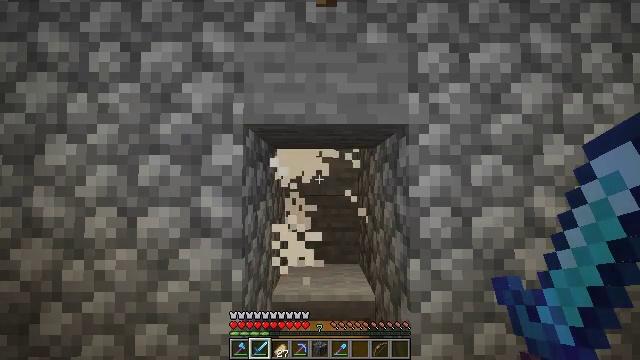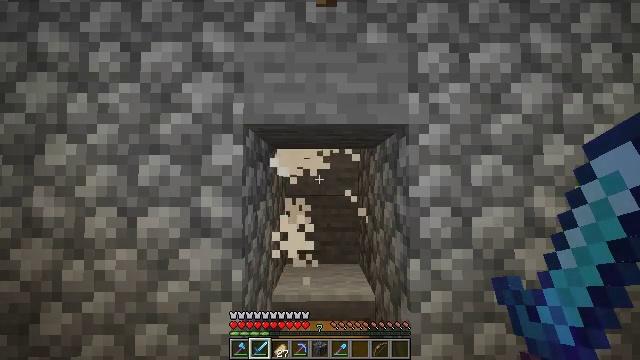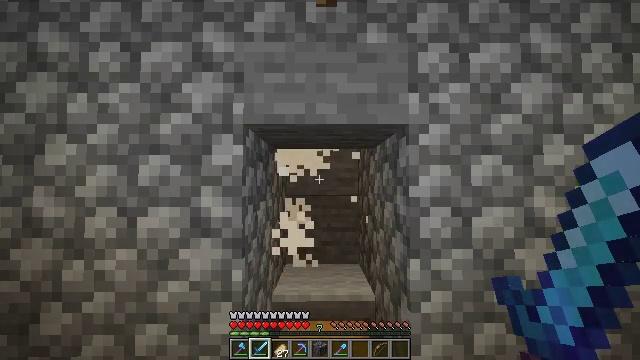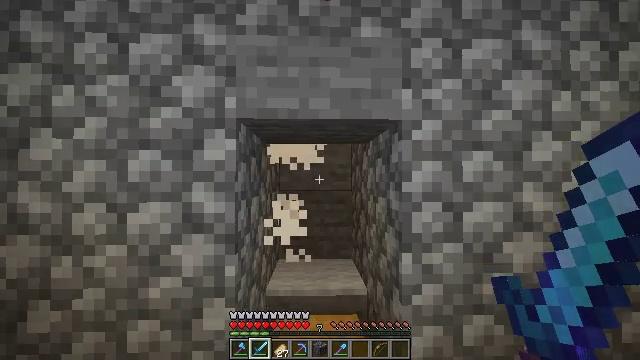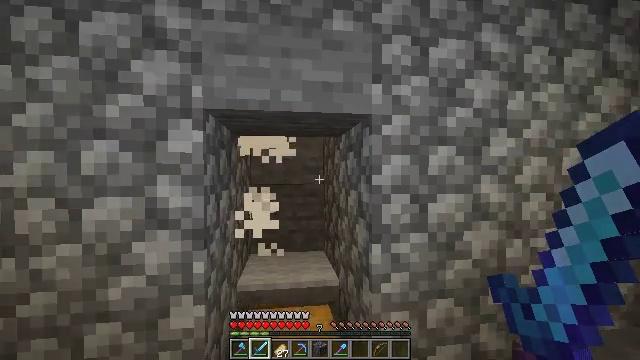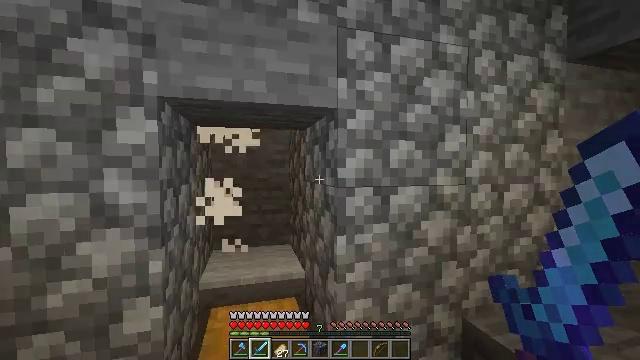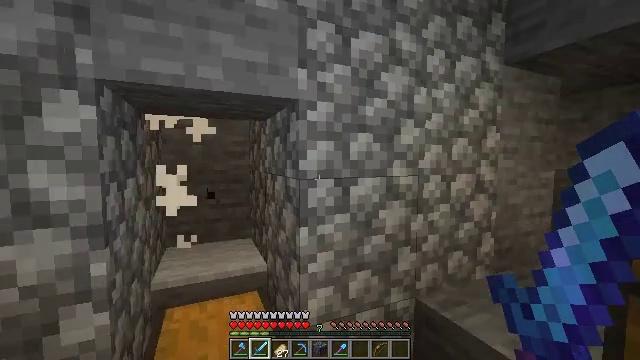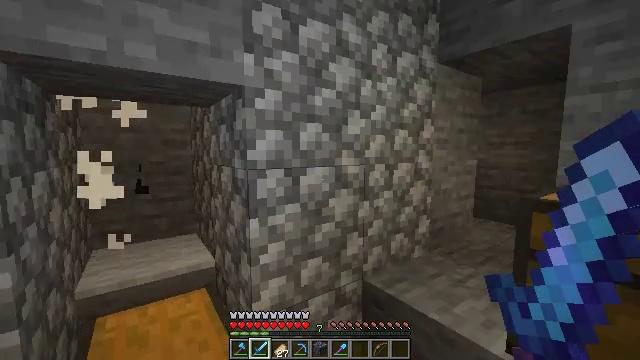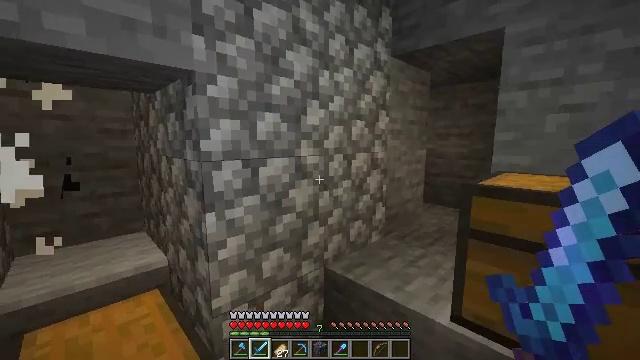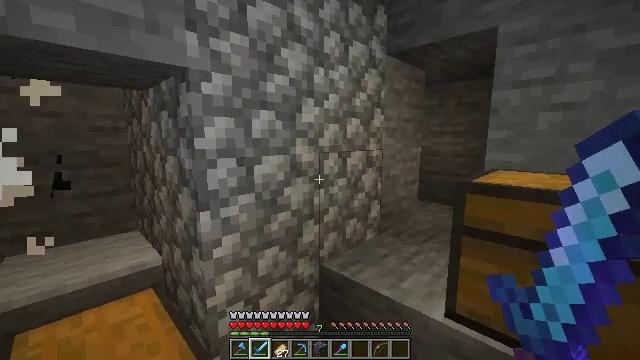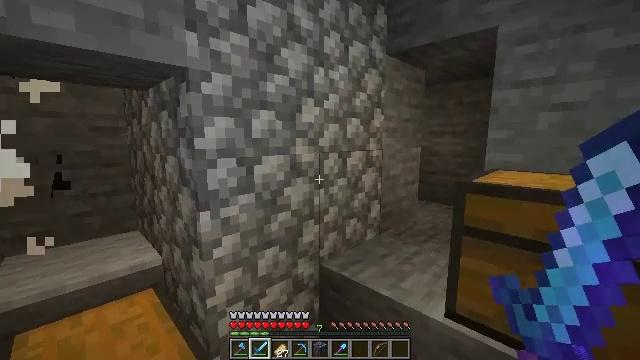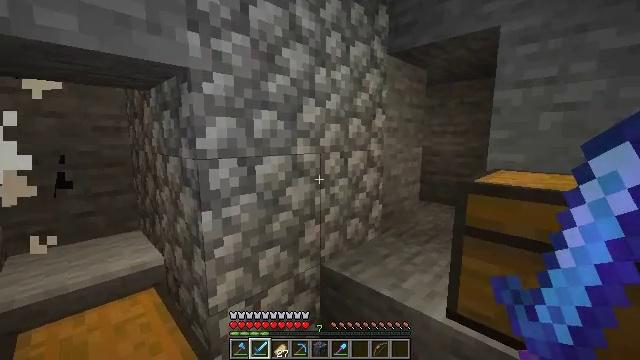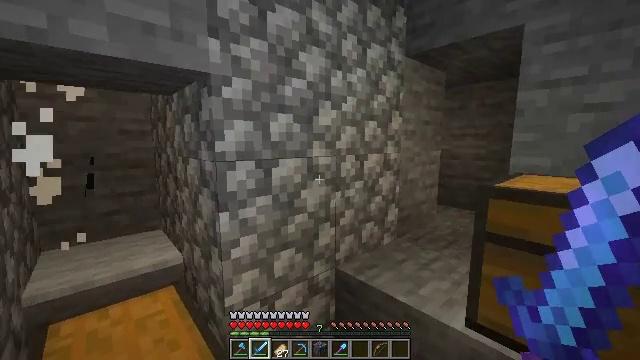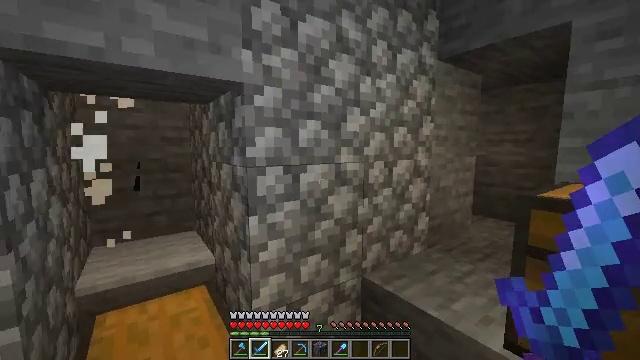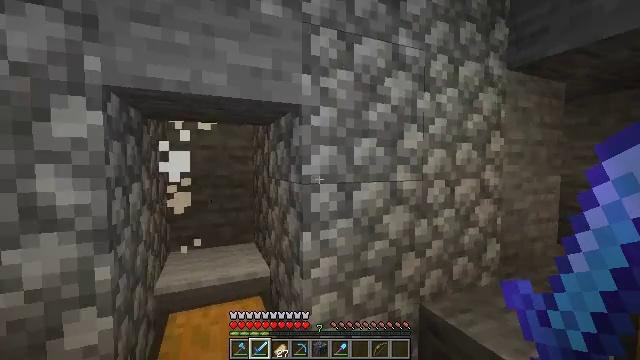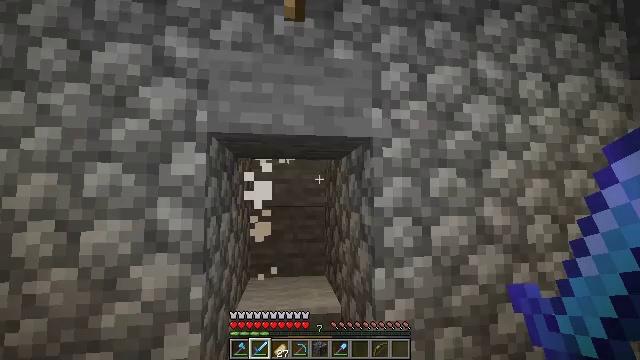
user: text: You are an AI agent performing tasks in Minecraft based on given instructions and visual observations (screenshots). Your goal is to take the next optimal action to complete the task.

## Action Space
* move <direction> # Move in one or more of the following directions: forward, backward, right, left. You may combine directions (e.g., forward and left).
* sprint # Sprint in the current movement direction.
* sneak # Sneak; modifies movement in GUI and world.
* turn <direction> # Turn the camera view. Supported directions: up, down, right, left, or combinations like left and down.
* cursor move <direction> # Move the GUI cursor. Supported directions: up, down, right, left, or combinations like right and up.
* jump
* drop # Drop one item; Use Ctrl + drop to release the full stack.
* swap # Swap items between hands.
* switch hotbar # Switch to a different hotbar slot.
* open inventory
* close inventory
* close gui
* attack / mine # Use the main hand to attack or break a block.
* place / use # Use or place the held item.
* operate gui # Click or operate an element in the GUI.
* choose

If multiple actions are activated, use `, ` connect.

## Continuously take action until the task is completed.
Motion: motion action
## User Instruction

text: Make an iron trapdoor with iron ingots in the table.
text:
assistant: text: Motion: no_op
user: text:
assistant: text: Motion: no_op
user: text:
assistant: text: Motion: turn right and down
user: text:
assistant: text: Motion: turn right and down
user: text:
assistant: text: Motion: turn right and down
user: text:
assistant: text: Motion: turn right and down
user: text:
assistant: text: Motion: turn right and down
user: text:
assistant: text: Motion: turn right and down
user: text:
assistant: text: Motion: turn right
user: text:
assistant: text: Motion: no_op
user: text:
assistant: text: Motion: no_op
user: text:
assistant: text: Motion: turn left
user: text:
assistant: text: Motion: turn left and up
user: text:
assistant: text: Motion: turn left and up
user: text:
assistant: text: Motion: turn left and up
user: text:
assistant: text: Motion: turn left and up
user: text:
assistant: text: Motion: no_op
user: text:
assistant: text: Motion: no_op
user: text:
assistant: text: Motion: no_op
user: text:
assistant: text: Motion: no_op
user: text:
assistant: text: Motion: turn right
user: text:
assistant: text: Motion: turn right
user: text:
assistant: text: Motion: turn right
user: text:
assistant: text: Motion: turn right and down
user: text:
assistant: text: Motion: turn right and down
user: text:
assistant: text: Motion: turn right and down
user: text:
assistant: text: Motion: turn right and down
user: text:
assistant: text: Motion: turn right and down
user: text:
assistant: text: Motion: turn right
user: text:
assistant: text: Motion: no_op